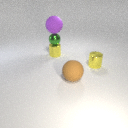
small green metal sphere below large purple rubber sphere